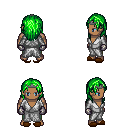
a pixel art fantasy rpg character, male body template, human, dark skin, white robe, teal pants, green long hairstyle, iron tiara, metal gloves, brown slippers, four views (front, back, left, right), 2x2 character sprite sheet, small pixel art, hard edges, no anti-aliasing